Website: walmart
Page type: customer-info-address
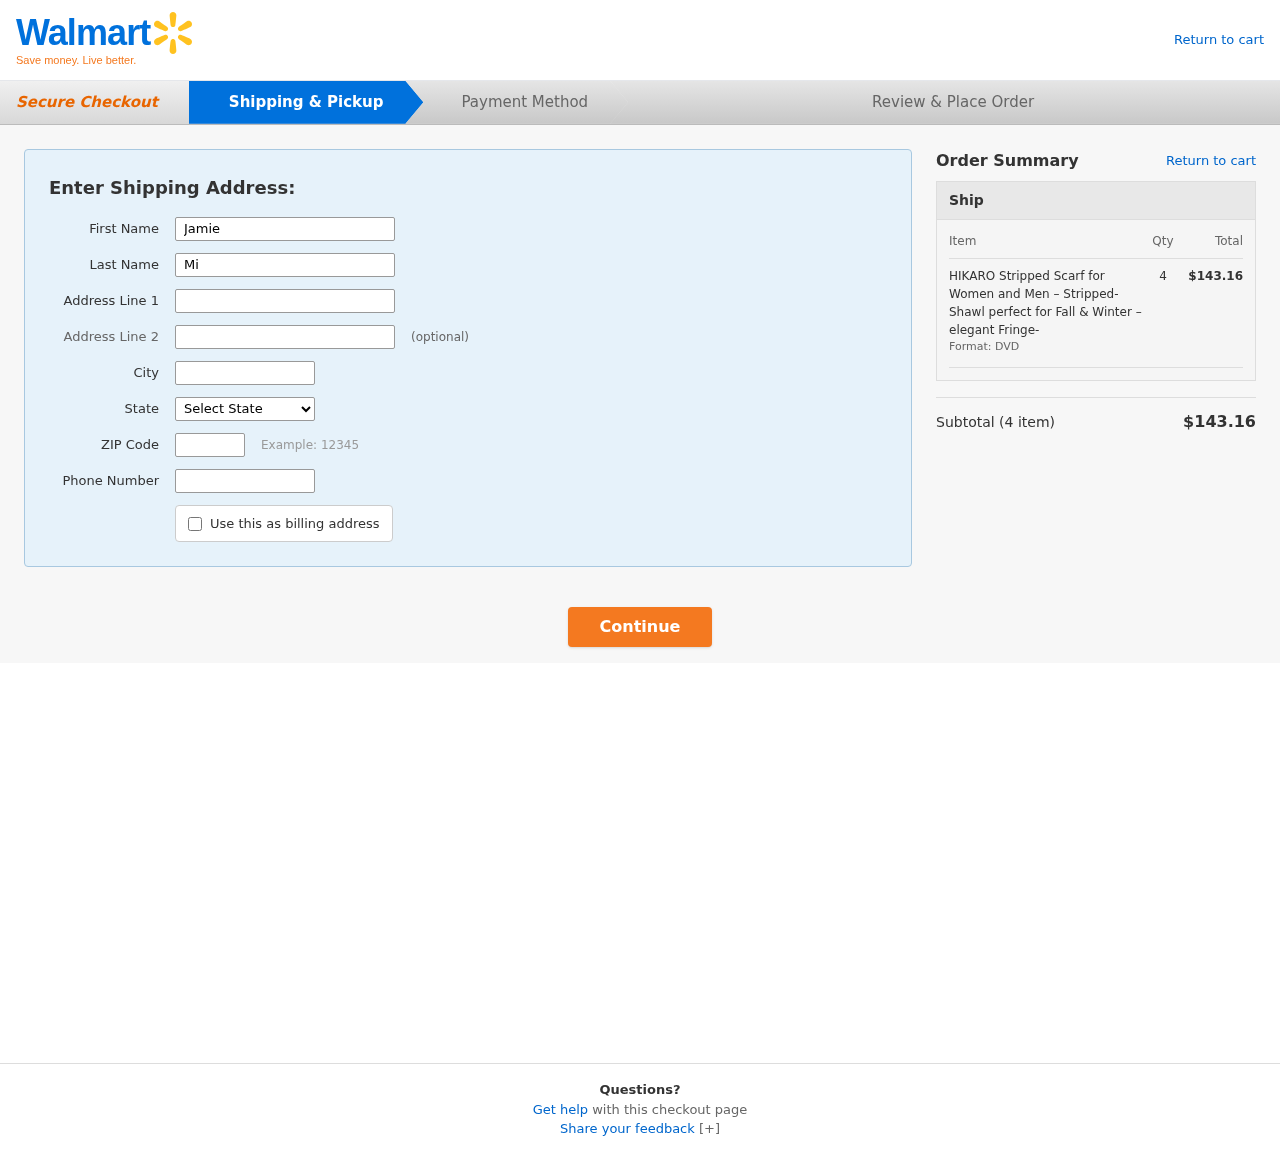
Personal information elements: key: PII_CITY
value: Hayeshaven
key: PII_FIRSTNAME
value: Jamie
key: PII_LASTNAME
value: Miller
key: PII_PHONE
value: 6836253719
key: PII_POSTCODE
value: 38059
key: PII_STATE
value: Virginia
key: PII_STREET
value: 003 Shane Dale Apt. 346
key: PII_STREET2
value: Apt. 042
Product elements: key: PRODUCT1_NAME
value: HIKARO Stripped Scarf for Women and Men – Stripped-Shawl perfect for Fall & Winter – elegant Fringe-
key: PRODUCT1_QUANTITY
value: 4
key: PRODUCT1_LINE_TOTAL
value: $143.16
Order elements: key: ORDER_NUM_ITEMS
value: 4
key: ORDER_SUBTOTAL
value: $143.16